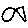
Label: fish